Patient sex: M
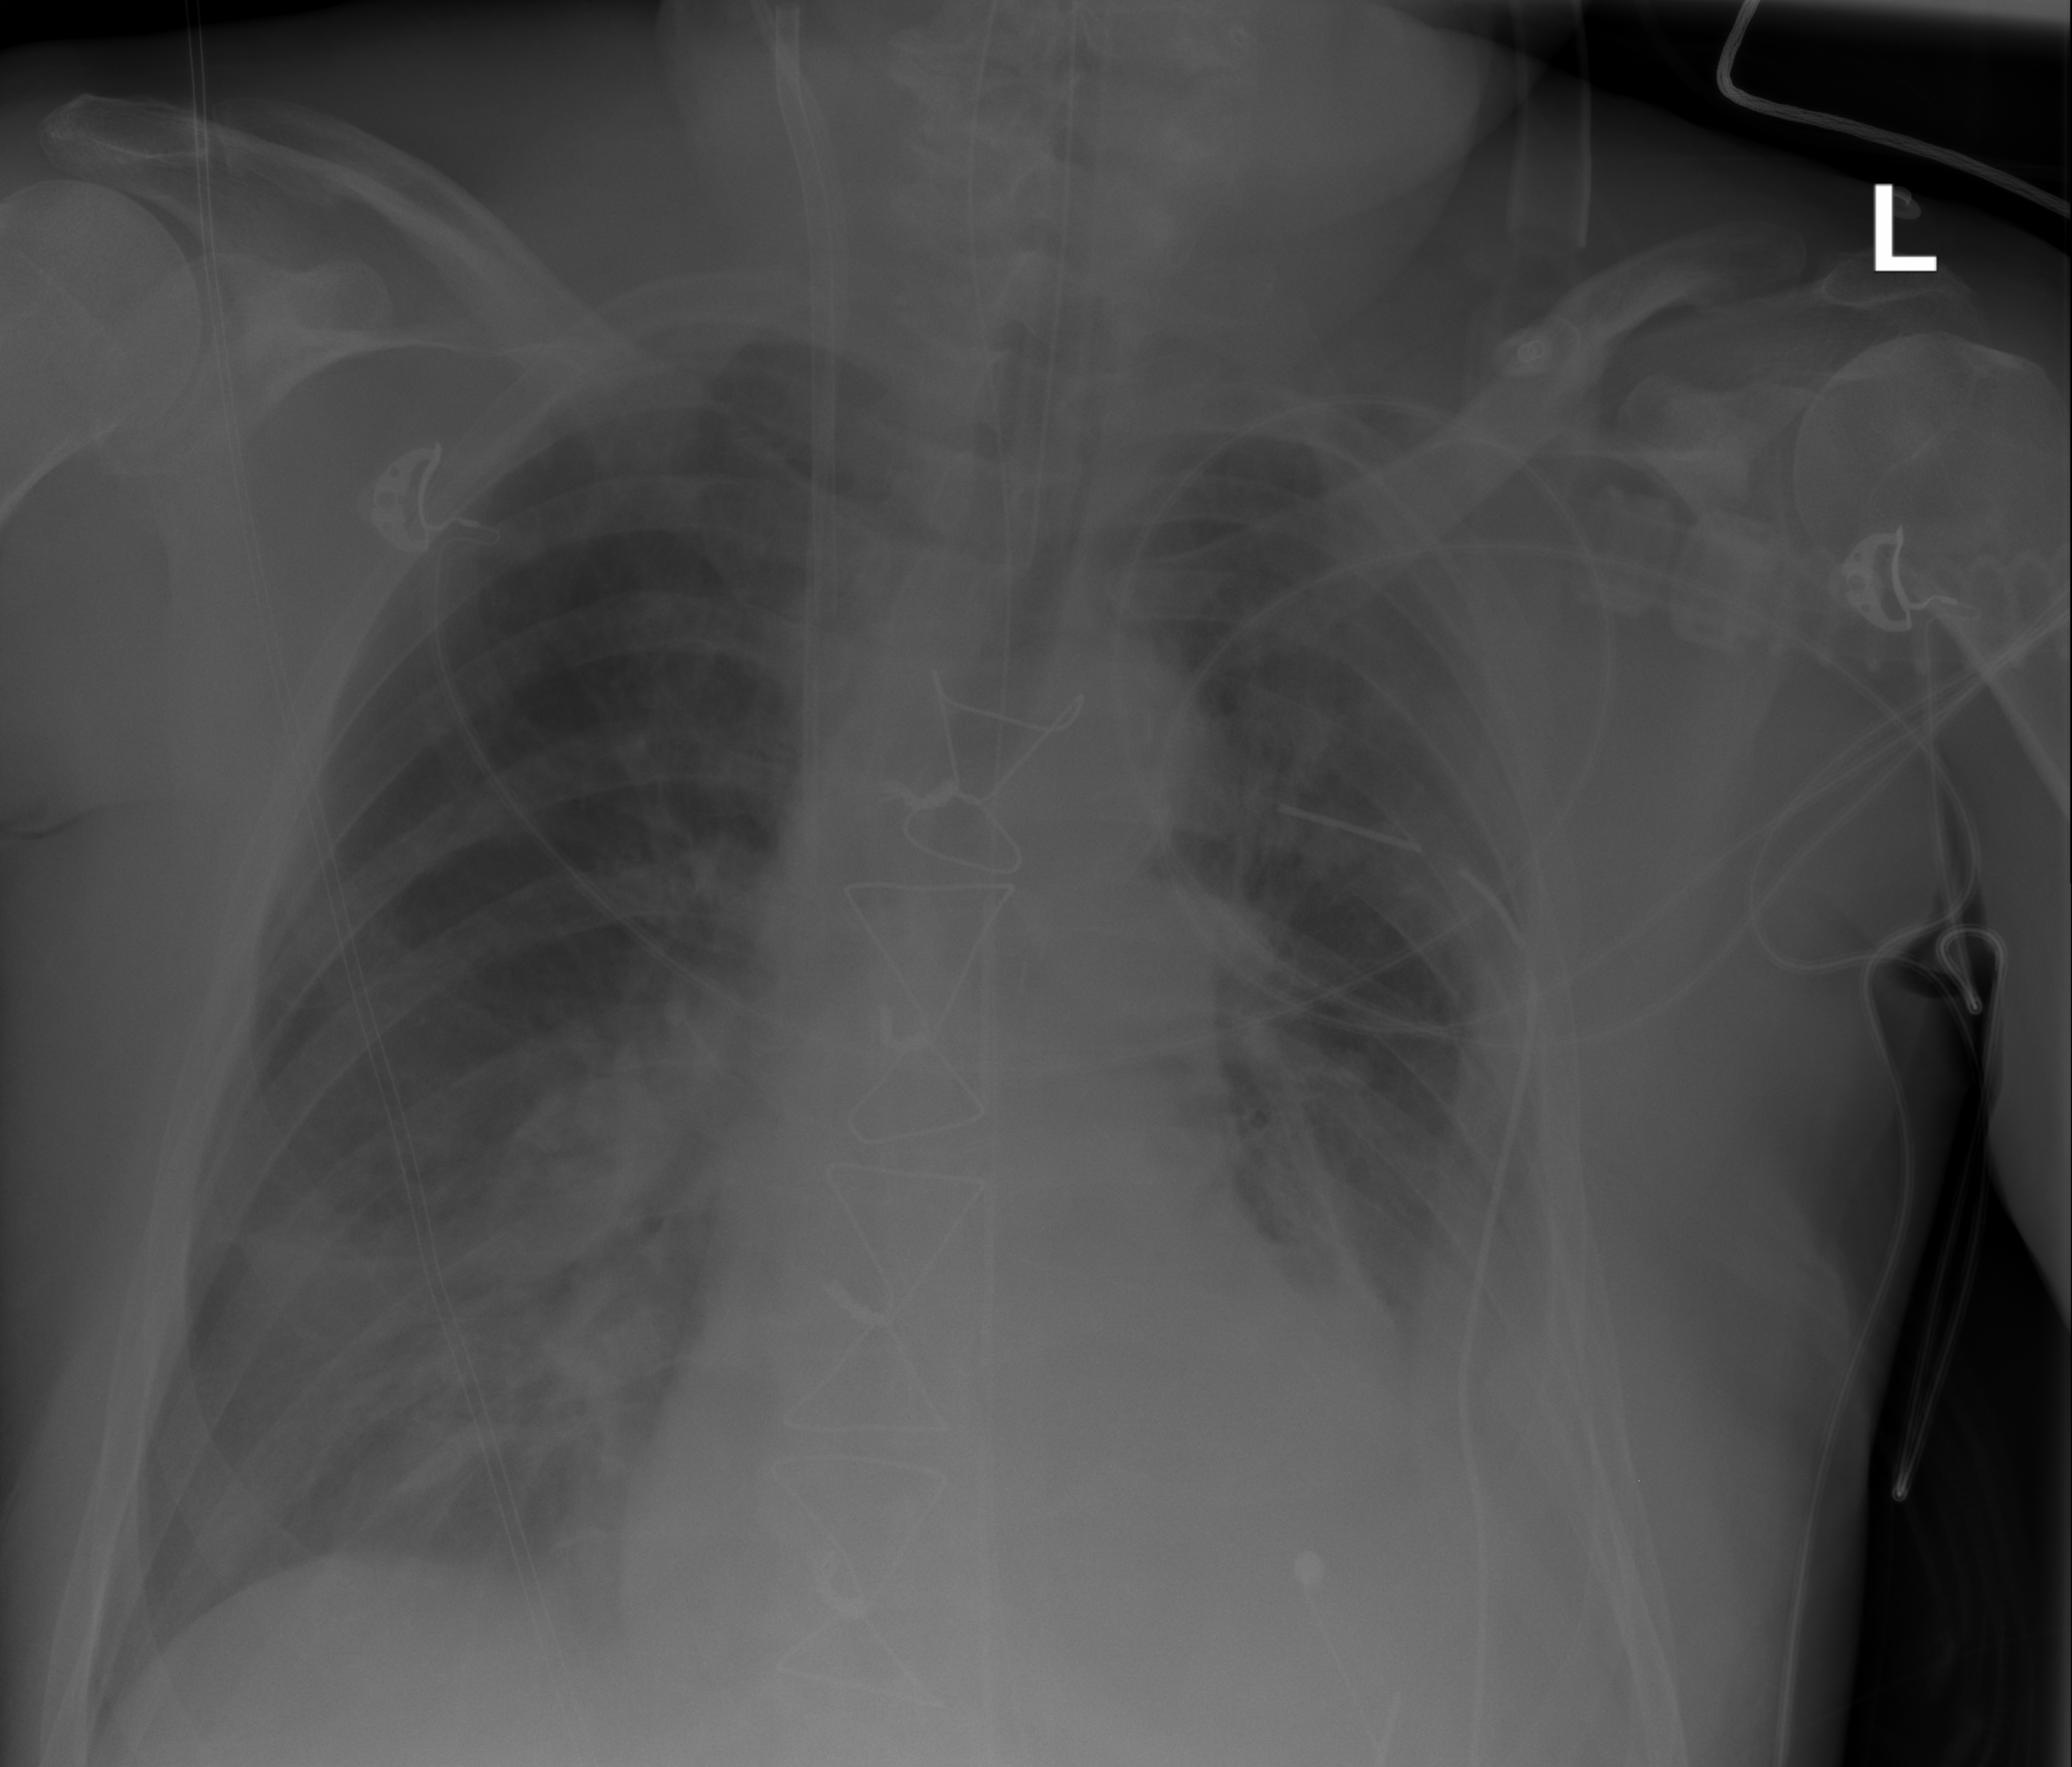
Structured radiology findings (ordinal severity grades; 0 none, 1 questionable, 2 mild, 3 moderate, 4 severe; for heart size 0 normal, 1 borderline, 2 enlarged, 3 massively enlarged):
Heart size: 0
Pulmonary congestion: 0
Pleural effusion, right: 0
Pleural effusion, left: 2
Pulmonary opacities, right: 2
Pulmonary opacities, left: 0
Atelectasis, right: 1
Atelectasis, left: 2